Interaction volume radius: 5 \u00c5
Interaction volume height: 20 \u00c5
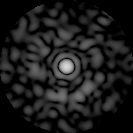
Disorder parameter: 0.853